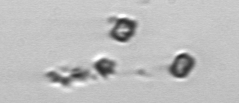
Label: Thalassiosira_TAG_external_detritus